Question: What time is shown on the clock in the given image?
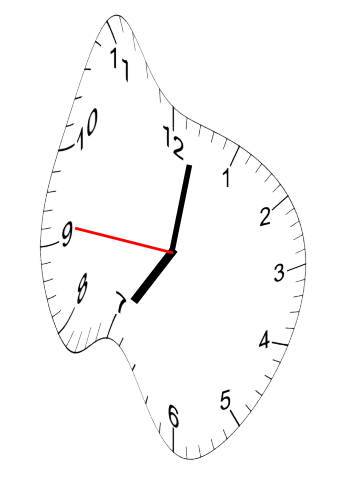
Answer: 07:01:46